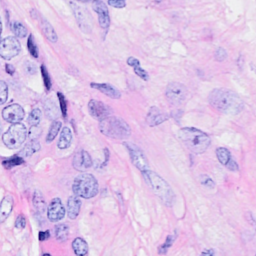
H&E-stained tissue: Breast